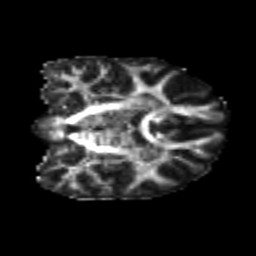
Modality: FA
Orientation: coronal
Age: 21
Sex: female
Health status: healthy
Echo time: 0.074 s